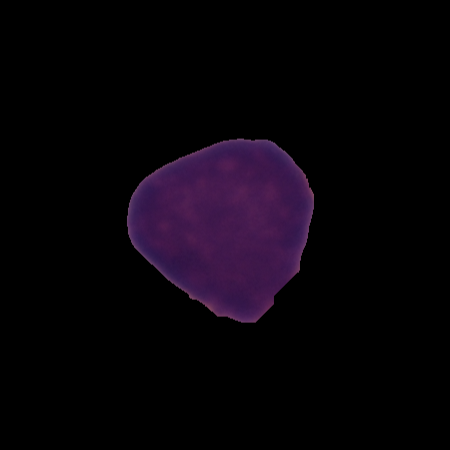
Label: healthy